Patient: sex M, age 55
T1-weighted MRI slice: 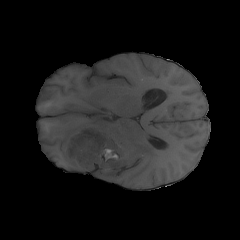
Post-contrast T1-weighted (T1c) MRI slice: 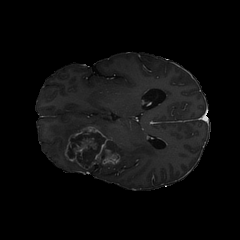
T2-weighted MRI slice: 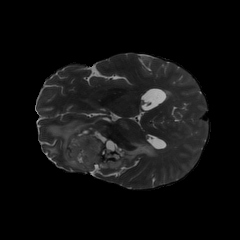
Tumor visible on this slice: yes
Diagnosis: Glioblastoma, IDH-wildtype
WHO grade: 4